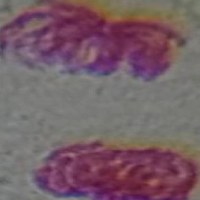
Label: telophase